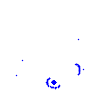
Particle: electron